Question: I've been following this guide (<URL>.
Any ideas what could be wrong? thanks

'''
<?php
namespace MyLibrary\Mvc\Controller;
use Zend\Mvc\Controller\AbstractActionController;
class MyLibraryController extends AbstractActionController {
public function __construct() {
}
public function doSomething() {
//instantiate your model here and return result
$result = "test";
return $result;
}
}
'''
(inside vendor\composer)
'''
<?php
// autoload_namespaces.php generated by Composer
$vendorDir = dirname(__DIR__);
$baseDir = dirname($vendorDir);
return array(
'Zend\' => $vendorDir . '/zendframework/zendframework/library/',
'ZendTest\' => $vendorDir . '/zendframework/zendframework/tests/',
'Symfony\Component\Console\' => $vendorDir . '/symfony/console/',
'Doctrine\ORM' => $vendorDir . '/doctrine/orm/lib/',
'Doctrine\DBAL' => $vendorDir . '/doctrine/dbal/lib/',
'Doctrine\Common' => $vendorDir . '/doctrine/common/lib/',
'DoctrineORMModule\' => $vendorDir . '/doctrine/doctrine-orm-module/src/',
'DoctrineORMModuleTest\' => $vendorDir . '/doctrine/doctrine-orm-module/tests/',
'DoctrineModule\' => $vendorDir . '/doctrine/doctrine-module/src/',
'DoctrineModuleTest\' => $vendorDir . '/doctrine/doctrine-module/tests/',
'MyLibrary\' => $vendorDir . '/MyLibrary/library/',
);
'''
(I've only added the MyLibrary entry. )
'''
<?php
return array(
// This should be an array of module namespaces used in the application.
'modules' => array(
'Application',
'DoctrineModule',
'DoctrineORMModule',
'Directory',
'Helpers',
'MyLibrary',
'''
'''
Fatal error: Class 'Directory\Controller\MyLibaryController' not found in D:\work\eclipse\htdocs\directory\module\Directory\src\Directory\Controller\DirectoryController.php on line 17
'''
'''
Fatal error: Uncaught exception 'Zend\ModuleManager\Exception\RuntimeException' with message 'Module (MyLibrary) could not be initialized.' in D:\work\eclipse\htdocs\directoryendor\zendframework\zendframework\library\Zend\ModuleManager\ModuleManager.php:175 Stack trace: #0 D:\work\eclipse\htdocs\directoryendor\zendframework\zendframework\library\Zend\ModuleManager\ModuleManager.php(149): Zend\ModuleManager\ModuleManager->loadModuleByName(Object(Zend\ModuleManager\ModuleEvent)) #1 D:\work\eclipse\htdocs\directoryendor\zendframework\zendframework\library\Zend\ModuleManager\ModuleManager.php(90): Zend\ModuleManager\ModuleManager->loadModule('MyLibrary') #2 [internal function]: Zend\ModuleManager\ModuleManager->onLoadModules(Object(Zend\ModuleManager\ModuleEvent)) #3 D:\work\eclipse\htdocs\directoryendor\zendframework\zendframework\library\Zend\EventManager\EventManager.php(468): call_user_func(Array, Object(Zend\ModuleManager\ModuleEvent)) #4 D:\work\eclipse\htdocs\directoryendor\zendframework\zendframework\library in D:\work\eclipse\htdocs\directoryendor\zendframework\zendframework\library\Zend\ModuleManager\ModuleManager.php on line 175
'''
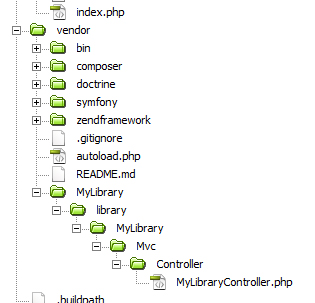
Answer: First off, it's not a module, so the error message you get by adding it to the modules array of app config is to be expected.
Editing 'autoload_namespaces.php' to add your library (as you already have) should work.
That said, a more correct way is to add the 'autoload' key to your root composer.json file and do the mapping there
'''
{
"require": {
"php": ">=5.3.3",
"zendframework/zendframework": ">2.2.0rc1"
},
"autoload": {
"psr-0": {"MyLibrary\": "vendor/MyLibrary/library/"}
}
}
'''
After doing that, from the command line run 'composer.phar update', and it will automatically add your library to the autoload_namespaces file for you. Doing it that way means you don't have to manually edit the file every time you update your other libraries with composer.
To the error itself
> Fatal error: Class 'Directory\Controller\MyLibaryController' not found in D:\work\eclipse\htdocs\directory\module\Directory\src\Directory\Controller\DirectoryController.php on line 17
I'm guessing that with autoloading taken care of, you're just missing a 'use' statement in your 'DirectoryController' class
'''
<?php
namespace Directory\Controller;
// be sure to use your library controller
use MyLibrary\Mvc\Controller\MyLibraryController;
class DirectoryController extends MyLibraryController
{
//..
}
'''